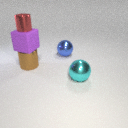
large cyan metal sphere to the right of large blue metal sphere